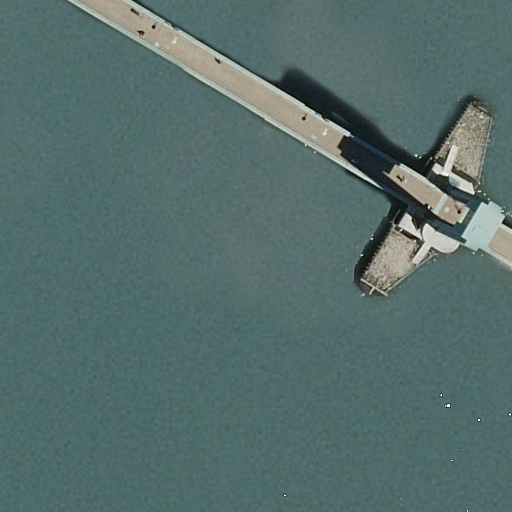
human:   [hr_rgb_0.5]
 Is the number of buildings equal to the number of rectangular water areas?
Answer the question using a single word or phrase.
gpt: no

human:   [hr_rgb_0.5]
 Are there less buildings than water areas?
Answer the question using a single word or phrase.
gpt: yes

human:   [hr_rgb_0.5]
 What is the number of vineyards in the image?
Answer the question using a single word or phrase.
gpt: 0

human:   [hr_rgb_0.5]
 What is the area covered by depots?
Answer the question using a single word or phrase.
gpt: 0m2

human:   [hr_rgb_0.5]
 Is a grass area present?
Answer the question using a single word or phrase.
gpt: no

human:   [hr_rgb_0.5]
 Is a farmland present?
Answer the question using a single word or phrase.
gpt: no

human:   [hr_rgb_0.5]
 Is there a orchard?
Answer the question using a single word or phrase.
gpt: no

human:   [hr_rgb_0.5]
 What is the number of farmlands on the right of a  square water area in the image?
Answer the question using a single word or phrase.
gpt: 0

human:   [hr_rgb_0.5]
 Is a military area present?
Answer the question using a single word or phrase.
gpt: no

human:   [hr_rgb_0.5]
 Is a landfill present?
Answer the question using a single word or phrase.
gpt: no

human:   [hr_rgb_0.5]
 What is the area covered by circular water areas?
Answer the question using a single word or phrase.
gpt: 0m2

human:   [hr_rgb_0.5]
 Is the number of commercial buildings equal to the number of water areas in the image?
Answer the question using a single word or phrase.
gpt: no

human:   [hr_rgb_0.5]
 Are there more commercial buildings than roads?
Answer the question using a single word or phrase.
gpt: no

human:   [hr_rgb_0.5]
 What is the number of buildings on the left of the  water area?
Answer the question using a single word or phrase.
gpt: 0

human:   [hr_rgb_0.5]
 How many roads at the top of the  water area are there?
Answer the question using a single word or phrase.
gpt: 1

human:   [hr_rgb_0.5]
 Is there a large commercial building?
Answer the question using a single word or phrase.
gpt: no

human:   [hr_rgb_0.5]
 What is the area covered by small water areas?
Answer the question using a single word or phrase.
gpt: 0m2

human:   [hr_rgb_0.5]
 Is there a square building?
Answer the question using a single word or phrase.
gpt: no

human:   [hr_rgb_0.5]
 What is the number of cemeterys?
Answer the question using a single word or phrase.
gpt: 0

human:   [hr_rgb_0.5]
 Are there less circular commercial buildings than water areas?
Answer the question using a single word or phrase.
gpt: yes

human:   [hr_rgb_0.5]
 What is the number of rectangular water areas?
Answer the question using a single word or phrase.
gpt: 1

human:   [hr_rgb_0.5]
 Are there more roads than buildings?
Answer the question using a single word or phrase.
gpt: yes

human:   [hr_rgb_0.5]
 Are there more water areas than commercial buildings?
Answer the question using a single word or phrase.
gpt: yes

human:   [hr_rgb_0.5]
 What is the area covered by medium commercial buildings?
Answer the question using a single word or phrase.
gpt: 0m2

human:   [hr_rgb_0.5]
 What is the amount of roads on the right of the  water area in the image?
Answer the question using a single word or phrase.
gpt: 0

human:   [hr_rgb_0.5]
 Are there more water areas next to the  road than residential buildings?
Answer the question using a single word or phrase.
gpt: yes

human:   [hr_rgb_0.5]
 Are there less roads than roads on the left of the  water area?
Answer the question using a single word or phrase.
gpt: no

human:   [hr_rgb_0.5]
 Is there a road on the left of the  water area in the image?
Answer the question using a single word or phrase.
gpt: no

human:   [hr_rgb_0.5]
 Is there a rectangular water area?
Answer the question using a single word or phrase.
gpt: yes

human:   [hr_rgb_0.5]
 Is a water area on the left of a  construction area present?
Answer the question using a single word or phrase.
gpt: no

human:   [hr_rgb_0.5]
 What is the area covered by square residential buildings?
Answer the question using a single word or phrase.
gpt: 0m2

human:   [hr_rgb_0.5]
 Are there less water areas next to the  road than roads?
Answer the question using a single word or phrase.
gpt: no

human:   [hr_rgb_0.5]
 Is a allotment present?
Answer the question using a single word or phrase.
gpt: no

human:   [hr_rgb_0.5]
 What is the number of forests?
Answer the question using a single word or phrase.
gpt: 0

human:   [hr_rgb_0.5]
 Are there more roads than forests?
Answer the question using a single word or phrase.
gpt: yes

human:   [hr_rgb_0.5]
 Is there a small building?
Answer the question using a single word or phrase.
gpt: no